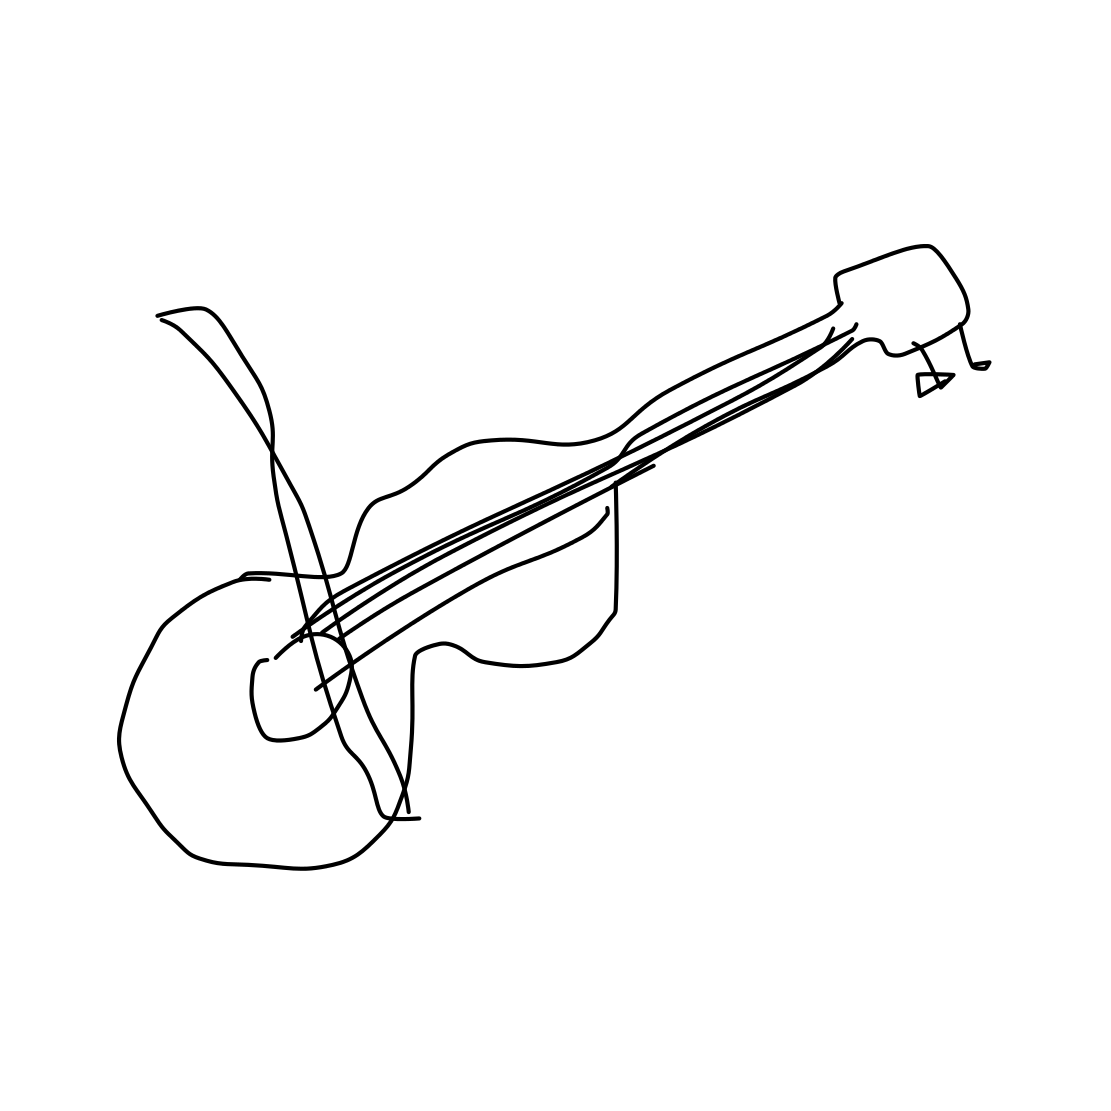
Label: violin